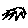
Label: zigzag